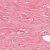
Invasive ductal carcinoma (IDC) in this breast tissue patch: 0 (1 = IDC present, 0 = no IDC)